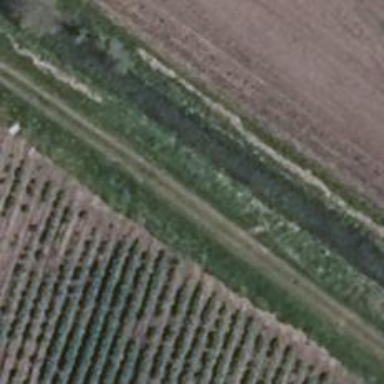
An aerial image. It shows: Grassy track road with grade 4 track type.